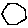
Label: hexagon